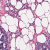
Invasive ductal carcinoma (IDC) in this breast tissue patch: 0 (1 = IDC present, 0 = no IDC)